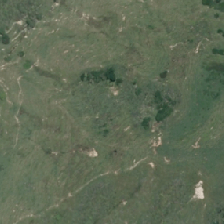
Land cover: manuka_kanuka